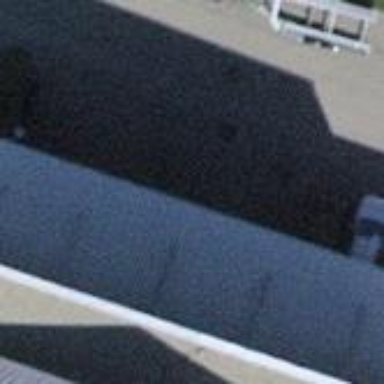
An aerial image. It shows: View of roof of building.